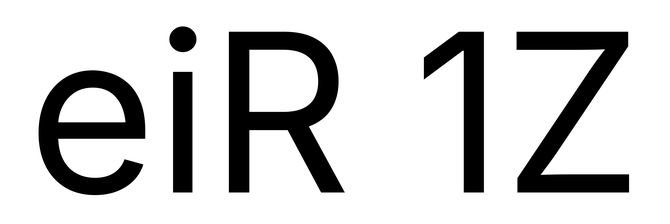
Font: Inter_Regular